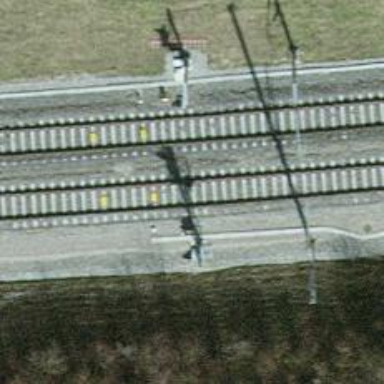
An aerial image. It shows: Railway signal.